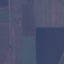
Label: AnnualCrop